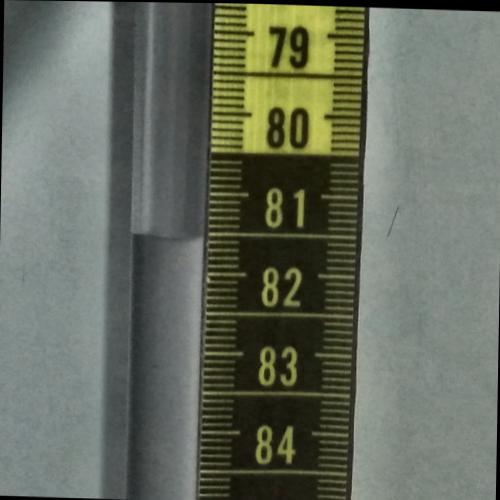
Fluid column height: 81.6 cm